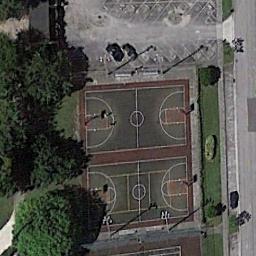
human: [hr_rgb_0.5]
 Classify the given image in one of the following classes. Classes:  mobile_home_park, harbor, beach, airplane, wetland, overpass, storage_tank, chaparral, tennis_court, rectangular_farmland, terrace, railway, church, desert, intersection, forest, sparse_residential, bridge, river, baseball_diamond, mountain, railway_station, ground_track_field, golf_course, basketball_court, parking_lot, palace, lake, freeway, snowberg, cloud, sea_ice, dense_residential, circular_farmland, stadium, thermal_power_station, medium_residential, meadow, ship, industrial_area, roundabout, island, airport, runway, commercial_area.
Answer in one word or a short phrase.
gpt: basketball_court